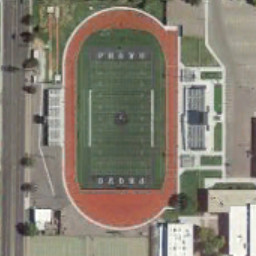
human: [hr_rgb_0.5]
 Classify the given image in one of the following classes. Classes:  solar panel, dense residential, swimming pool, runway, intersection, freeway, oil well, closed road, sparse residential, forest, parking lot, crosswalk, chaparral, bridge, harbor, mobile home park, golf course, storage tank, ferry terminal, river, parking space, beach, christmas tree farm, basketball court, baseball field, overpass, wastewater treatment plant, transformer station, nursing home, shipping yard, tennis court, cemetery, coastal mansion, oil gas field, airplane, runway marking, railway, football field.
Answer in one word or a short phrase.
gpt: football field